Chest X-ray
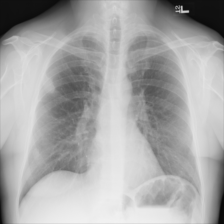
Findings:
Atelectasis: negative
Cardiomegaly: negative
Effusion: negative
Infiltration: negative
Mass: negative
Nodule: negative
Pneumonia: negative
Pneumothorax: negative
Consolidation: negative
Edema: negative
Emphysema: negative
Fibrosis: negative
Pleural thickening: negative
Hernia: negative